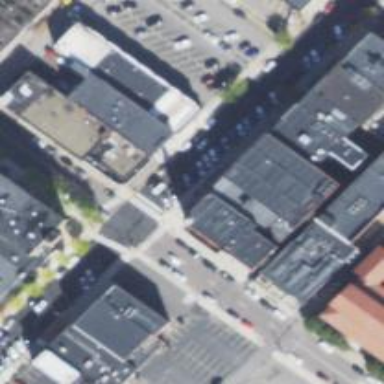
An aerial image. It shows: Asphalt parking lane.